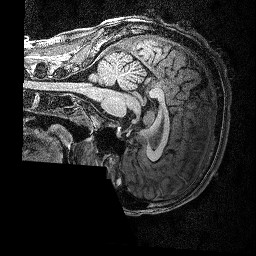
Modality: T1w
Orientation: sagittal
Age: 31
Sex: male
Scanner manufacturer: siemens
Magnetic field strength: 3 T
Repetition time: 2.53 s
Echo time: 0.00342 s